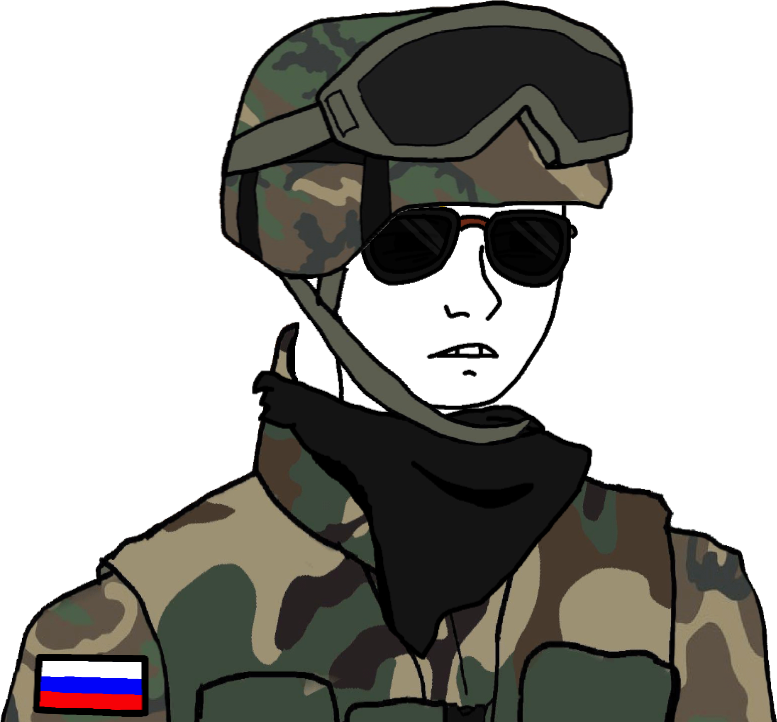
Label: 5_Twinkjak